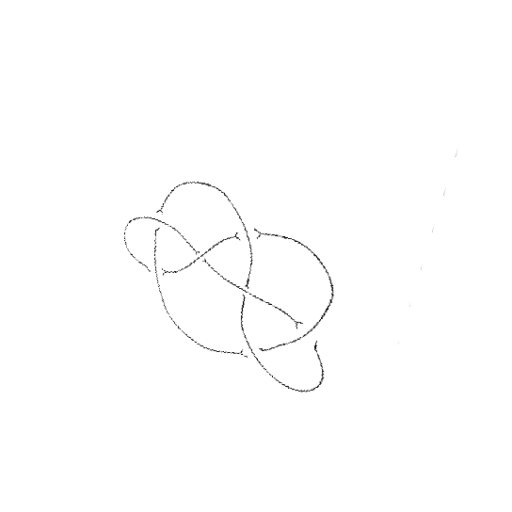
Crossing number: 7